Question:
Am retrieving pin or marker details from json response, What I need is to retrieve the particular marker details which are clustered,
For example from the screenshot consider the clusterer with 3 marker count, now am able to retrieve only 3 marker details from the start of the array, I need to retrieve the particular three marker details clustered.
Following method is used to retrieve and display marker detail in infoWindow,
'''
function displayClusterInfo(cluster,info,pins,infowindow)
{
var text="";
var markers = cluster.getMarkers();
for(var i=0; i<markers.length; i++)
{
text += "" + pins[i].Date + "</br>" + "<b>Fire Type : </b>" + pins[i].Inc_Code_descr + "</br>";
}
infowindow.close(map, info);
infowindow.setContent(text); //set infowindow content
infowindow.open(map, info);
}
'''
mouse event action on marker and cluster are performed by the following code:
'''
function displayPins(pins) {
infowindow = new google.maps.InfoWindow({
content: "holding..."
});
var markers = [];
var boxList = [];
var pinList = [];
latLng = [];
$.each(pins, function(i, pin) {
var pinText = document.createElement("div");
pinText.style.cssText = "border: 1px solid black; margin-top: 8px; background: yellow; padding: 5px;";
pinText.innerHTML = "" + pin.Date + "</br>" + "<b>Fire Type : </b>" + pin.Inc_Code_descr + "</br>";
var pinOptions = {
content: pinText,
boxStyle: {
opacity: 0.75,
width: "220px"
},
enableEventPropagation: false,
closeBoxMargin: "12px 4px 2px 2px"
};
var ip = new InfoBox(pinOptions);
pinList.push(ip);
var boxText = document.createElement("div");
boxText.style.cssText = "border: 1px solid black; margin-top: 8px; background: yellow; padding: 5px;";
boxText.innerHTML = "" + pin.Date + "</br>" + pin.Address + "</br><b>Incident No : </b><a class=no_image href=./info/?id=" + pin.Div_id + ">" + pin.Incident_no + "</a><br/>" + "</br><b>Fire Type : </b>" + pin.Inc_Code_descr + "</br><b>Casuality : </b>" + pin.Casualty + "</br><b>Property Damage : </b>" + pin.Prop_loss + "</br><b>Fire cause : </b>" + pin.Cause_Code_descr + "</br><b>GRANULARITY: </b>" + pin.granularity + "</br><b>COLOUR: </b>" + pin.colour + "</br><b><p class='red'>CONFIDENCES: </b>" + pin.confidence + "'</P>";
var myOptions = {
content: boxText,
boxStyle: {
opacity: 0.75,
width: "280px"
},
enableEventPropagation: false,
closeBoxMargin: "12px 4px 2px 2px"
};
latLng = new google.maps.LatLng(pin.Latitude, pin.Longitude);
var marker = new google.maps.Marker({'position': latLng
, map: map,
draggable: true,
optimized: false,
visible: true});
markers.push(marker);
var ib = new InfoBox(myOptions);
boxList.push(ib);
google.maps.event.addListener(marker, 'mouseover', function(markers, i) {
return function() {
hoverInfoBox = pinList[i];
if (clickInfoBox) {
if ((clickInfoBox.getMap()) == null)
{
clickInfoBox = null;
hoverInfoBox.open(map, this);
} else
{
console.log(" Click infobox not closed");
}
} else
{
clickInfoBox = null;
hoverInfoBox.open(map, this);
}
}
}(markers, i));
google.maps.event.addListener(marker, 'click', function(boxList, i) {
return function() {
if (clickInfoBox) {
clickInfoBox.close(map, this);
}
clickInfoBox = boxList[i];
if (clickInfoBox) {
hoverInfoBox.close(map, this);
clickInfoBox.open(map, this);
}
}
}(boxList, i));
google.maps.event.addListener(marker, 'mouseout', function(markers, i) {
return function() {
if (clickInfoBox) {
if ((clickInfoBox.getMap()) == null)
{
hoverInfoBox.close(map, this);
} else
{
console.log(" Click infobox not closed");
}
} else
{
hoverInfoBox.close(map, this);
}
}
}(markers, i));
});
var infowindow = new google.maps.InfoWindow();
var clusterOptions = {zoomOnClick: false, styles: [{height: 53, width: 53, url: "http://google-maps-utility-library-v3.googlecode.com/svn/trunk/markerclusterer/images/m1.png"}]}
var markerCluster = new MarkerClusterer(map, markers, clusterOptions);
var infoList = new google.maps.InfoWindow();
google.maps.event.addListener(markerCluster, 'clusterclick', function(cluster) {
var content = '';
displayClusterInfo(cluster,info,pins,infowindow);
});
}
'''
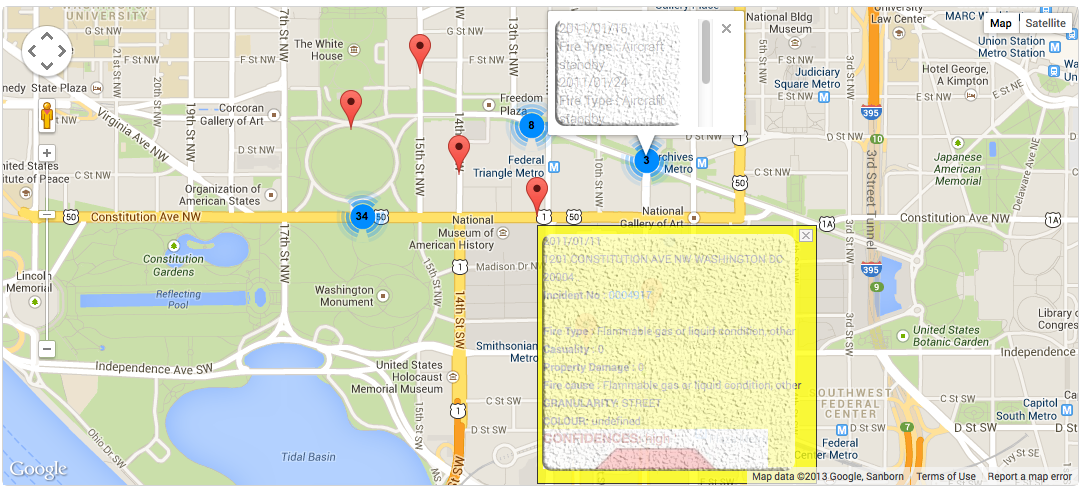
Answer: You have add your data to the marker object . so 'cluster.getMarker()' will give the marker which are clustered in that pin. create a attribute in marker and access it whenever you need.
'''
var marker = new google.maps.Marker({'position': latLng
, map: map,myData: boxText.innnerHtml
draggable: true,
optimized: false,
visible: true});
'''
And in displayClusterInfo method
'''
for(var i=0; i<markers.length; i++)
{
text += markers[i].myData;
}
'''